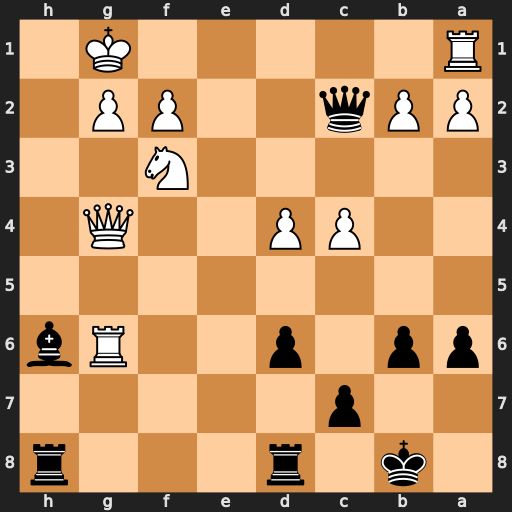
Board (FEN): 1k1r3r/2p5/pp1p2Rb/8/2PP2Q1/5N2/PPq2PP1/R5K1
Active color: b
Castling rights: -
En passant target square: -
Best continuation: Bc1 Ne1 Qxb2 Rxc1 Qxc1